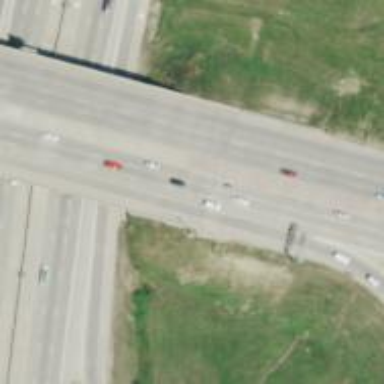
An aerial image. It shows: Primary highway bridge over expressway.